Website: apple
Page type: payment
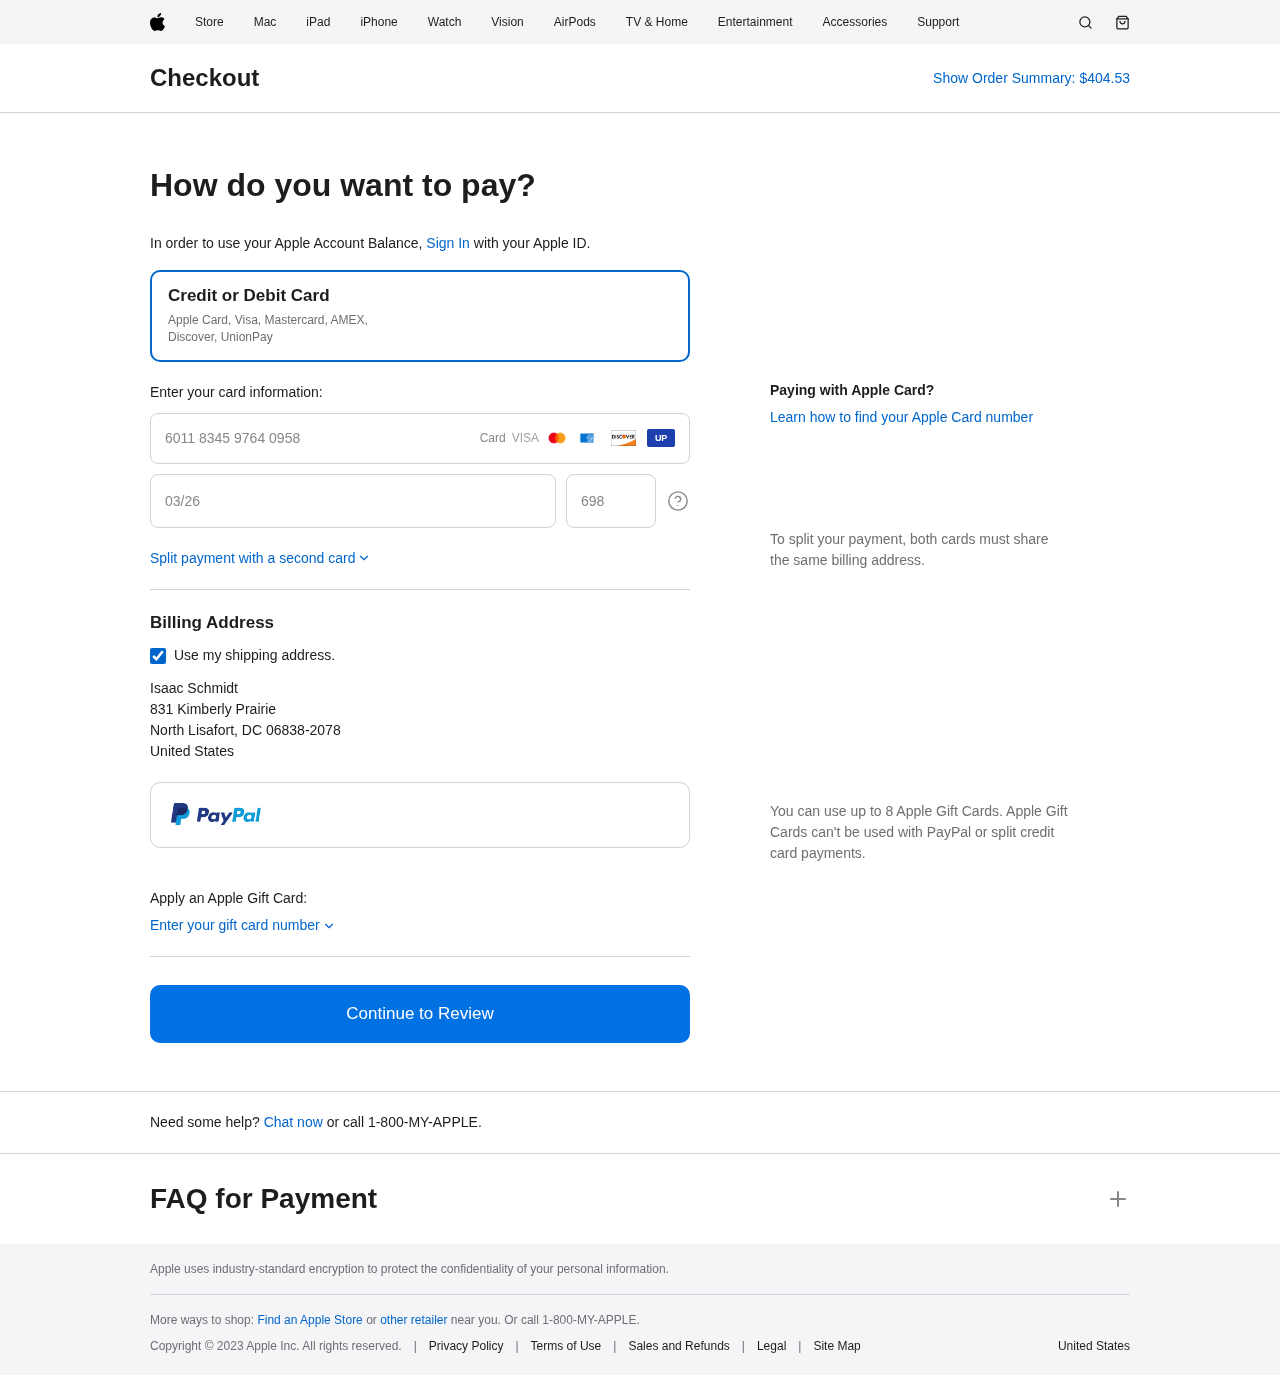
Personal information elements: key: PII_CARD_CVV
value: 698
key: PII_CARD_EXPIRY
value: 03/26
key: PII_CARD_NUMBER
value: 6011 8345 9764 0958
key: PII_COUNTRY
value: United States
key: PII_FULLNAME
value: Isaac Schmidt
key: PII_STREET
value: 831 Kimberly Prairie
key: PII_CITY_STATE_ZIP
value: North Lisafort, DC 06838-2078
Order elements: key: ORDER_TOTAL
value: $404.53